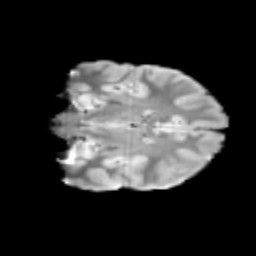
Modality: T2w
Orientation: coronal
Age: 13
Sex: male
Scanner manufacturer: siemens
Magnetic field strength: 3 T
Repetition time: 3.8 s
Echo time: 0.07 s